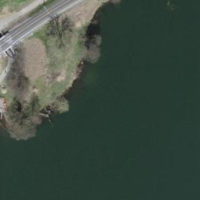
EUNIS habitat code: 14
Species observed at this site:
Lythrum salicaria
Prunus spinosa